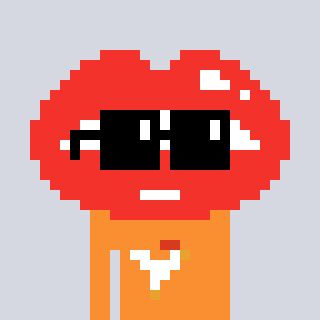
a pixel art character with square black sunglasses, a lips-shaped head and a orange-colored body on a cool background